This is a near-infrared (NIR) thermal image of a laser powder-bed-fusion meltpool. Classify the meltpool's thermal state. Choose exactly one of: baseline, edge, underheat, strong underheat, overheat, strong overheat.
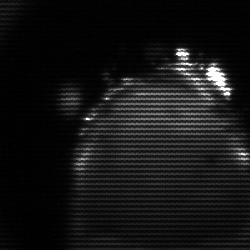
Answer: edge